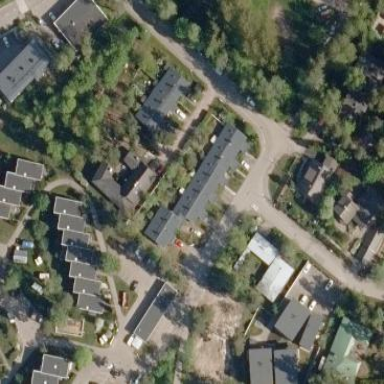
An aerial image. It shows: Residential terrace building.